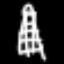
Label: The Eiffel Tower